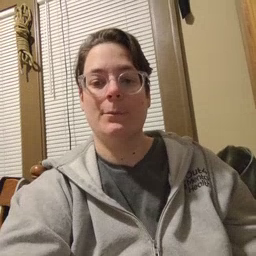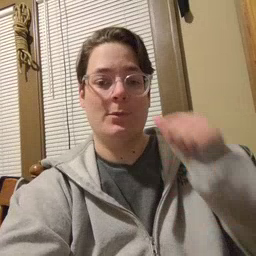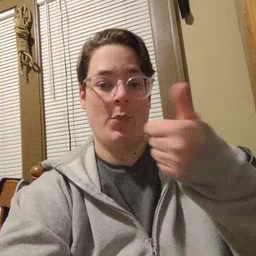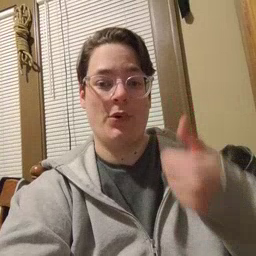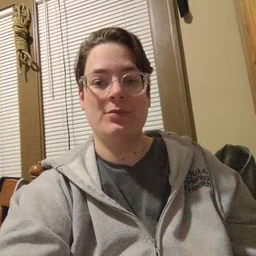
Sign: tomorrow